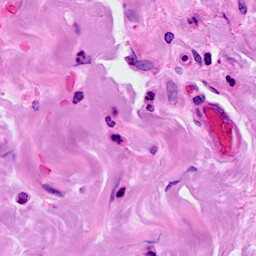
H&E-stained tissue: Breast